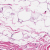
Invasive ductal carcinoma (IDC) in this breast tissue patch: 0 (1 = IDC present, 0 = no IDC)